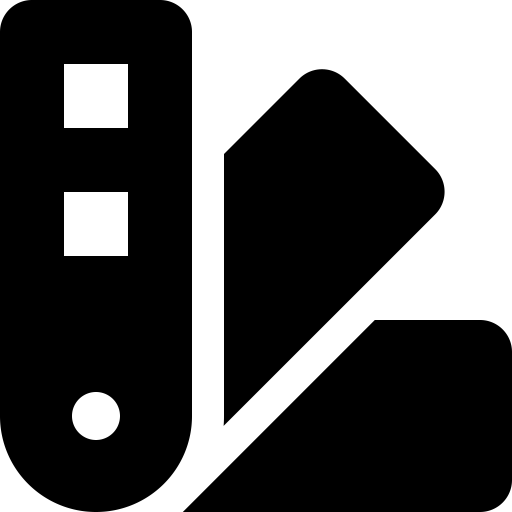
Tags: icon, FontAwesome, fa-icon, solid, swatchbook